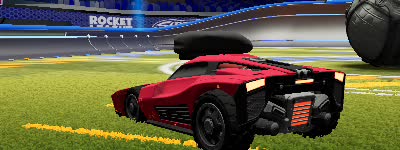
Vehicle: breakout